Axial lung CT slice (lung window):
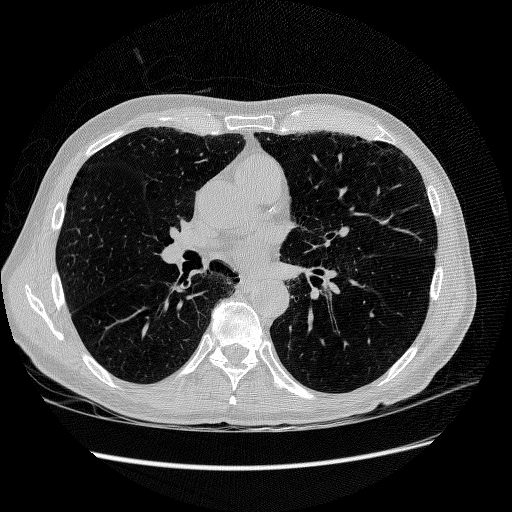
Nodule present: no